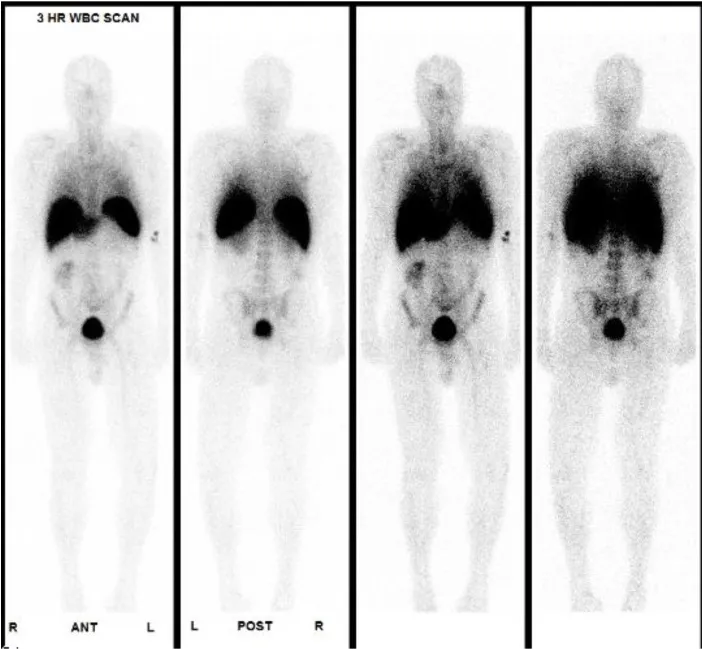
Tagged WBC scan.
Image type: radiology (spect)